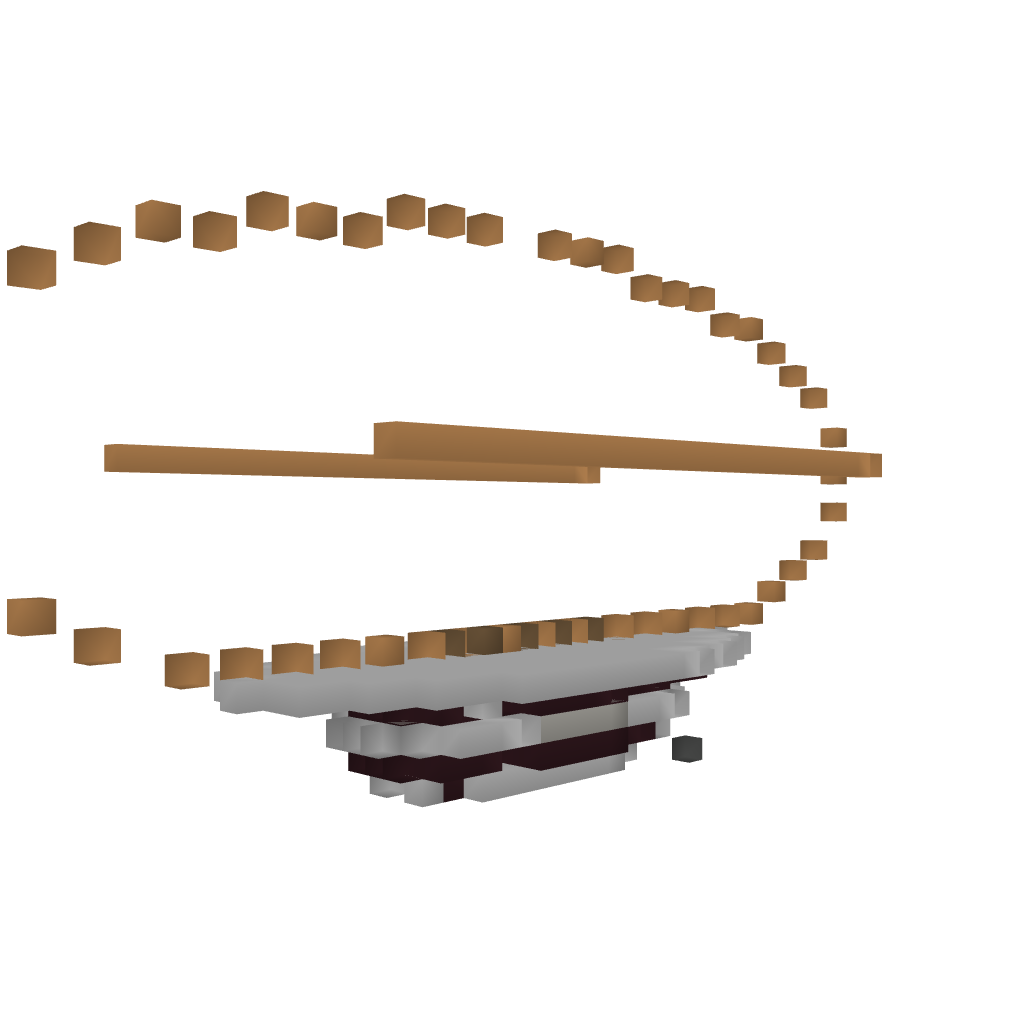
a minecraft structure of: The Simpsons - Duff Zeppelin